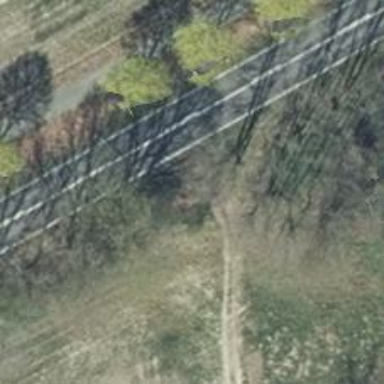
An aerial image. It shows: Row of deciduous broadleaved trees.